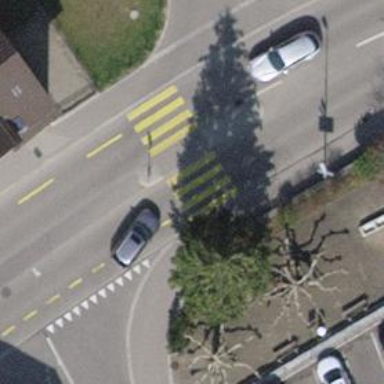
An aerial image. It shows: Uncontrolled road crossing with pedestrian island.